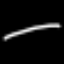
Label: line